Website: apple
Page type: account-selection
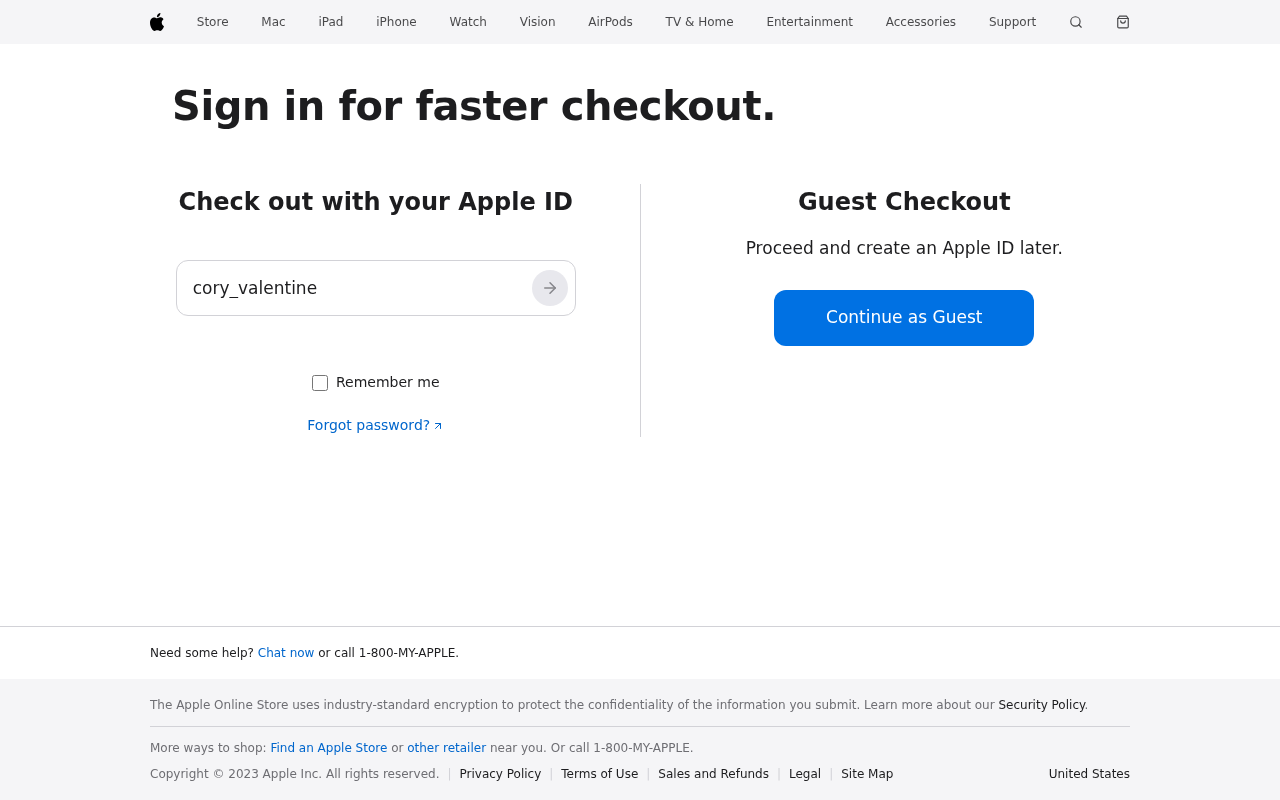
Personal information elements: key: PII_EMAIL
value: cory_valentine@hotmail.com